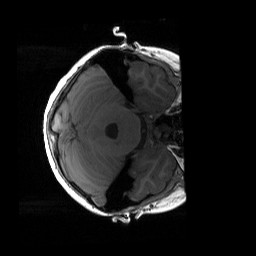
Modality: T1w
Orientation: axial
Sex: female
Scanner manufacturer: siemens
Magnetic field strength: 3 T
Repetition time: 1.9 s
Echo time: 0.00243 s